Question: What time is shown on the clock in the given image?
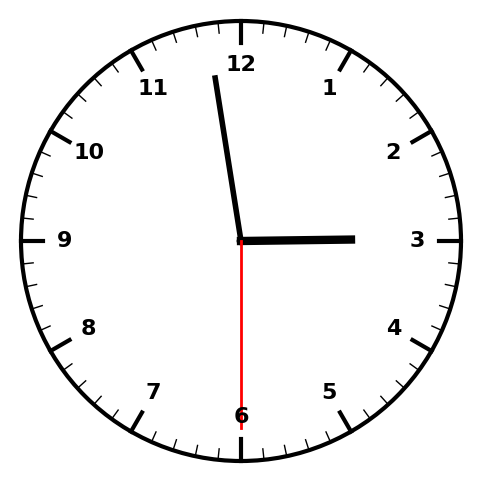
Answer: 02:58:30